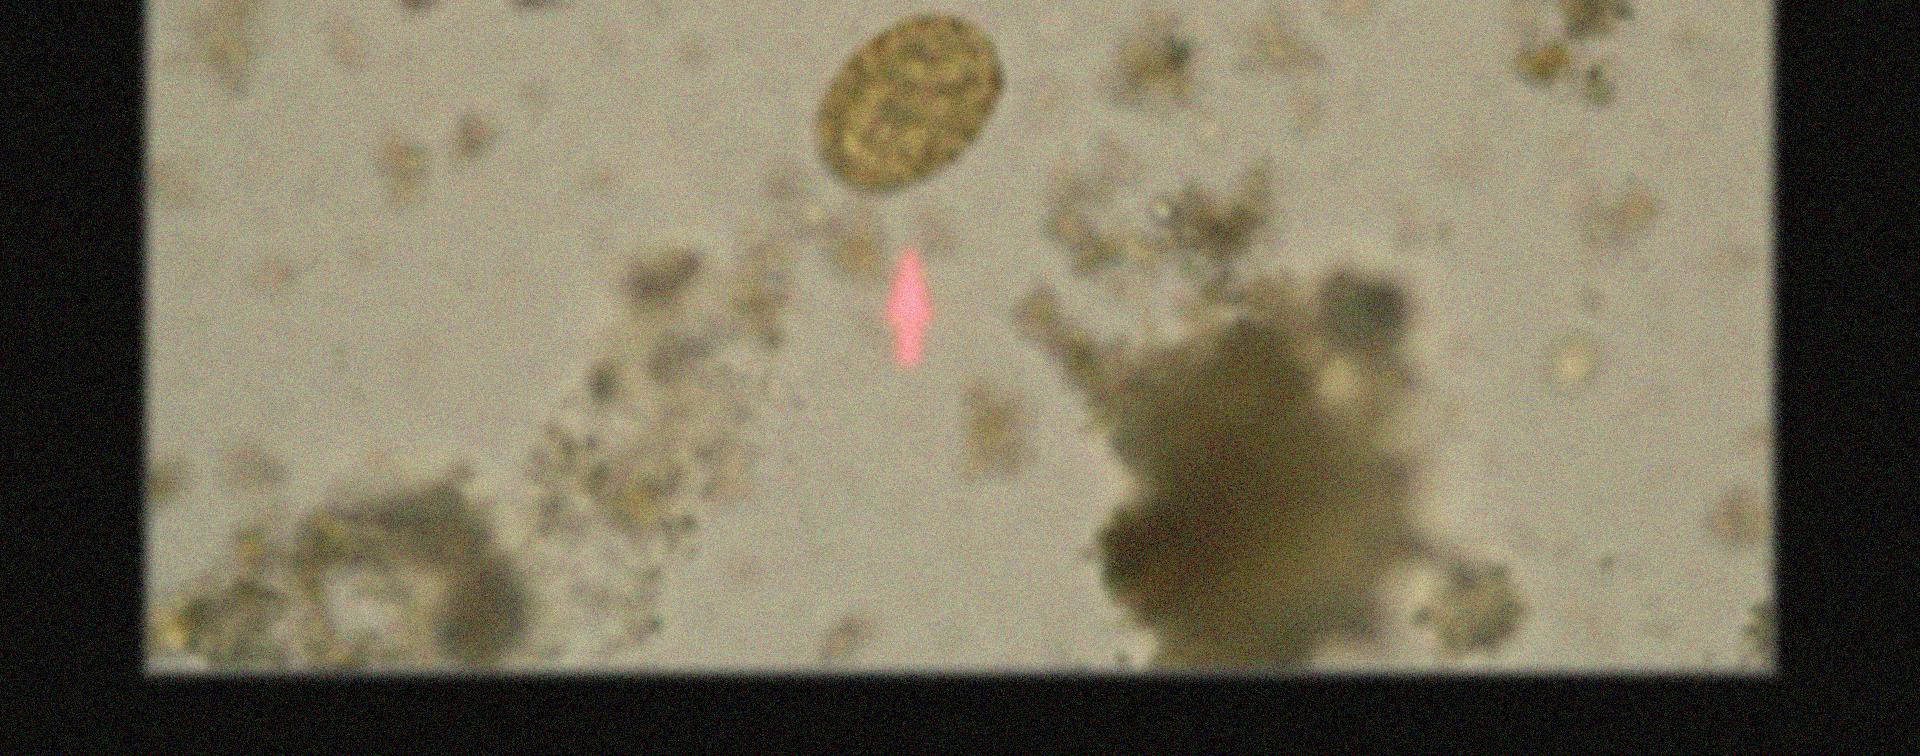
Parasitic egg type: Ascaris lumbricoides